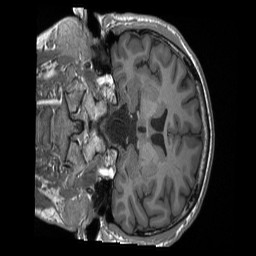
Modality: T1w
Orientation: coronal
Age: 30
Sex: male
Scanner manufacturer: siemens
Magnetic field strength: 3 T
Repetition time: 2.4 s
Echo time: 0.00224 s